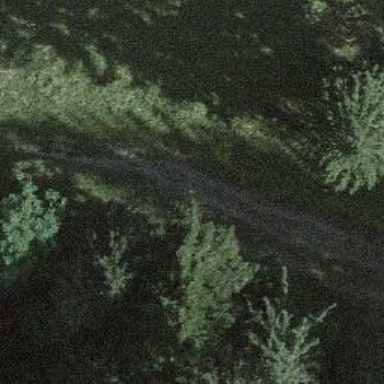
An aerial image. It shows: Path.